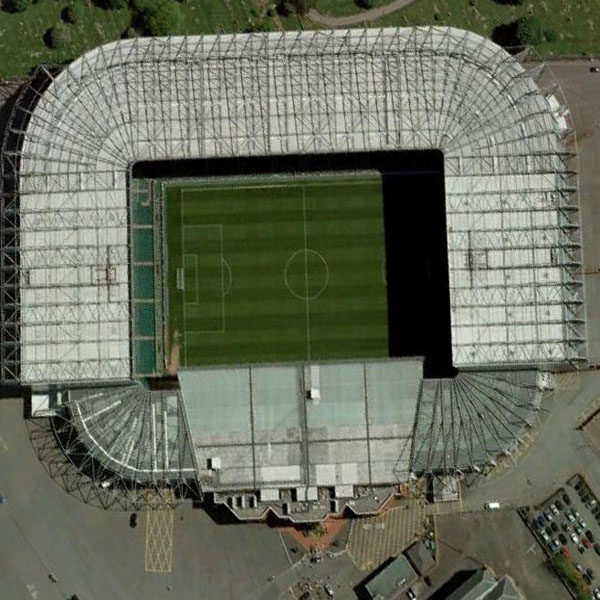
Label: Stadium